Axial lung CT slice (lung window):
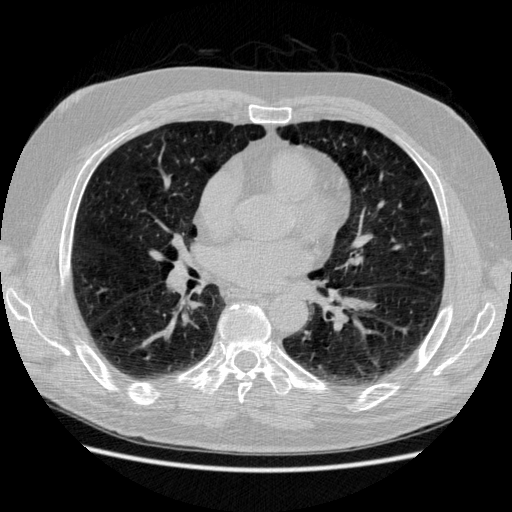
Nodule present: no